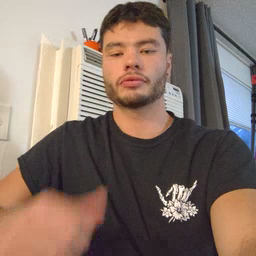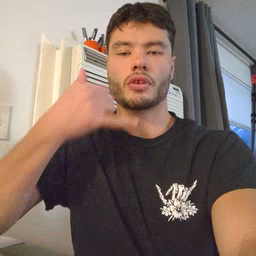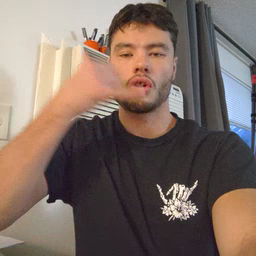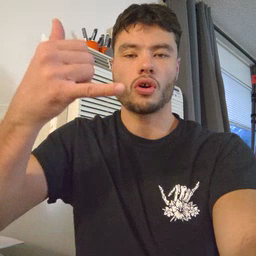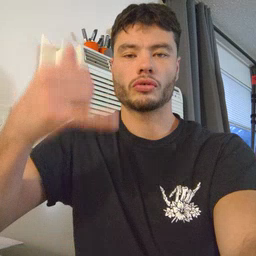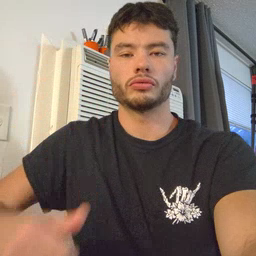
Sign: callonphone